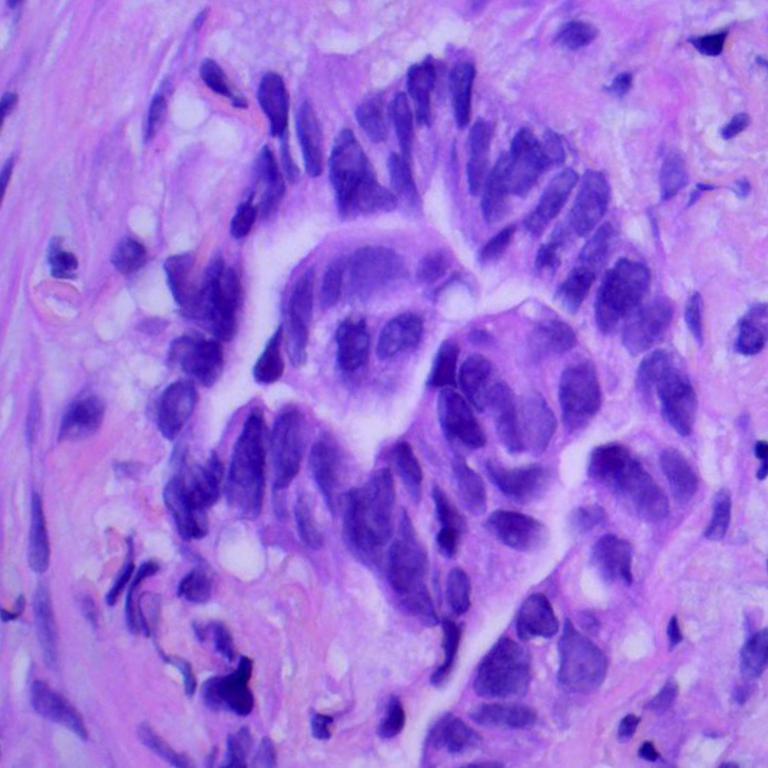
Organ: lung
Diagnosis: adenocarcinomas